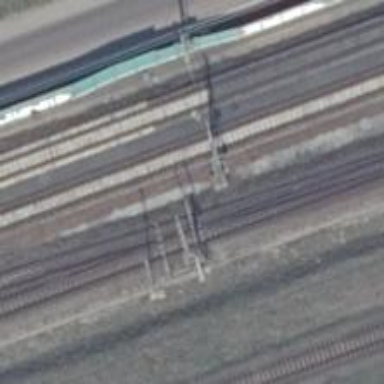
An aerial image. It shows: Railway with electrified contact lines.